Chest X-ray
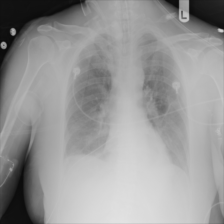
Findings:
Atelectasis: negative
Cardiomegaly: negative
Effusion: negative
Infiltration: negative
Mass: negative
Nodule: negative
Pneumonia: negative
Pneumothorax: negative
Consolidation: negative
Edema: negative
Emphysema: negative
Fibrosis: negative
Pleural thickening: negative
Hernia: negative